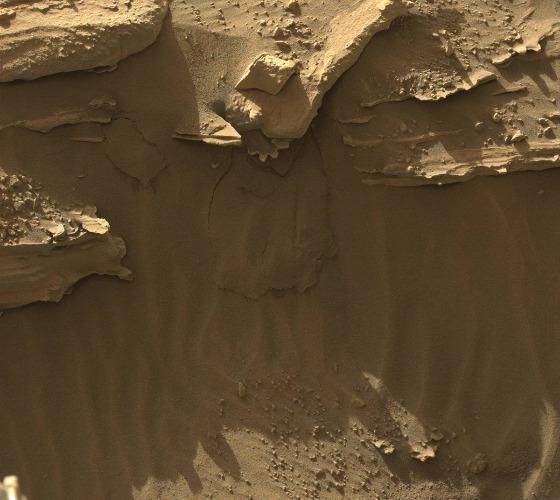
Terrain classes present: Background, Bedrock, Gravel / Sand / Soil, Rock, Shadow